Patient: sex M, age 78
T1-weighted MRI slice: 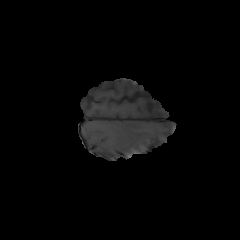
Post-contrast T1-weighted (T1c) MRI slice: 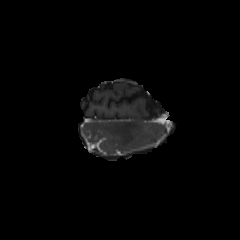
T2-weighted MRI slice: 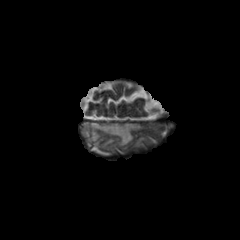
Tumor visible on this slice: yes
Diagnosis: Glioblastoma, IDH-wildtype
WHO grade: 4